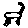
Label: cat